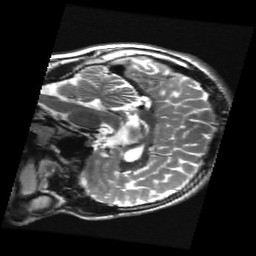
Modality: T2w
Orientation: sagittal
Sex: male
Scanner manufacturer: ge
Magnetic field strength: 3 T
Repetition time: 5 s
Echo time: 0.1012 s